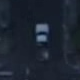
Vehicle type: Medium Vehicle